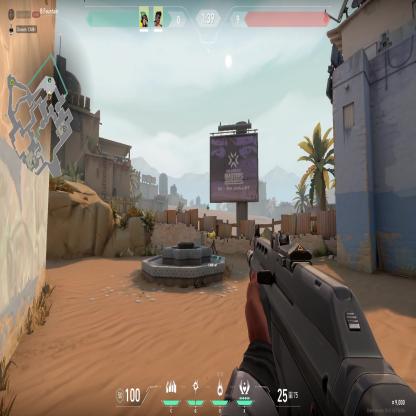
Label: teammate